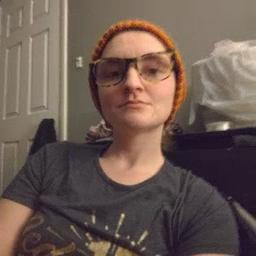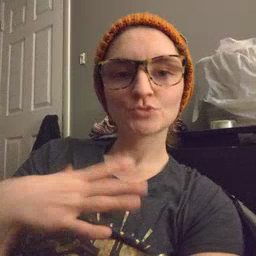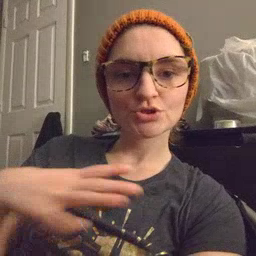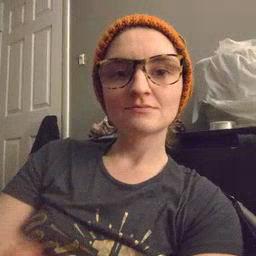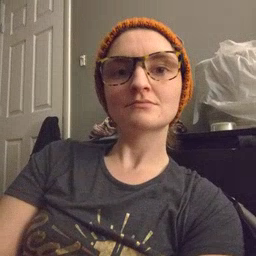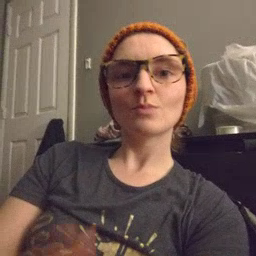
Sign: shirt